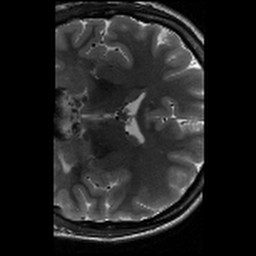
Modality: T2w
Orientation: coronal
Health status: healthy
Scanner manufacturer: siemens
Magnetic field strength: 3 T
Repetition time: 8.02 s
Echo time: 0.08 s